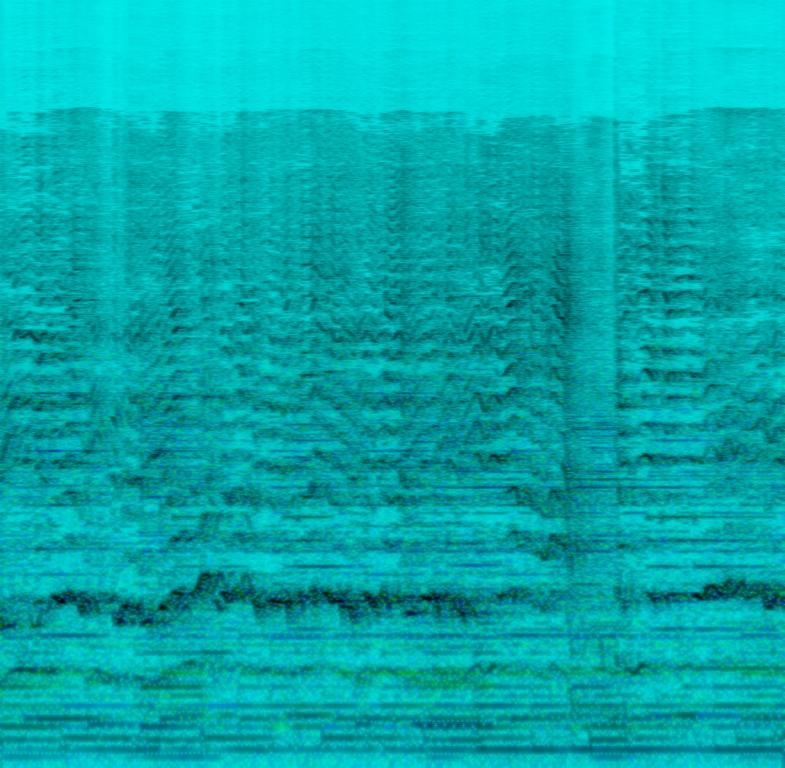
The track features a scary and confused atmosphere. A female singer with a grating voice screams incomprehensive vocals. A piano accompanies the vocals. The track is simple but has a strong presence.